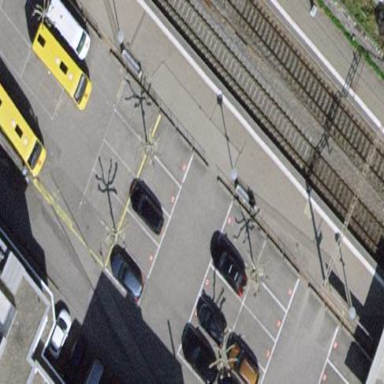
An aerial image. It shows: Parking area with asphalt surface designed for park and ride use.